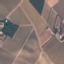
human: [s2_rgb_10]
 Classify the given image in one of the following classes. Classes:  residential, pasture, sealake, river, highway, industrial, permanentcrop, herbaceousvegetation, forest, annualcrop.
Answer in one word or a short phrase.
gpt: PermanentCrop